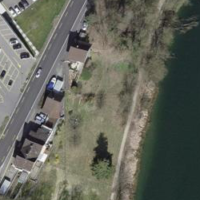
EUNIS habitat code: 15
Species observed at this site:
Juglans regia